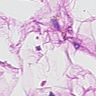
Metastatic tissue present: no